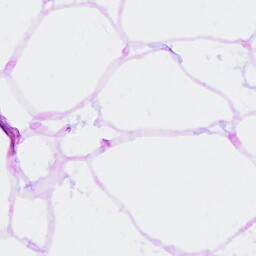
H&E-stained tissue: Breast